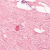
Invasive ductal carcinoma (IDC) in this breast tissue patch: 0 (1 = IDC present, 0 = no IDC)